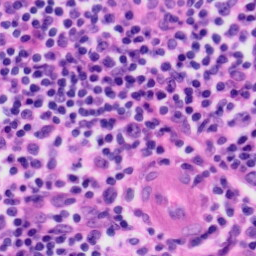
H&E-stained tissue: Tonsil